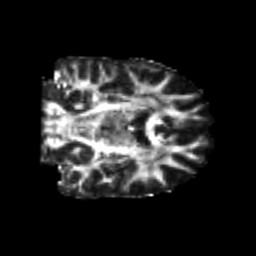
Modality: FA
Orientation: coronal
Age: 26
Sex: female
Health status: healthy
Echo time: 0.074 s